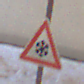
Verkehrszeichen: SchneeOderEisglaette
Umgebung: Outdoor, Urban
Tageszeit: Night
Wetter: Overcast
Licht: Artificial
Jahreszeit: Winter
Kontrast: MediumContrast